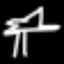
Label: palm tree